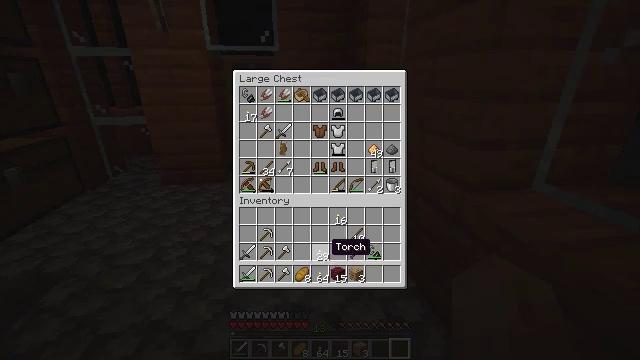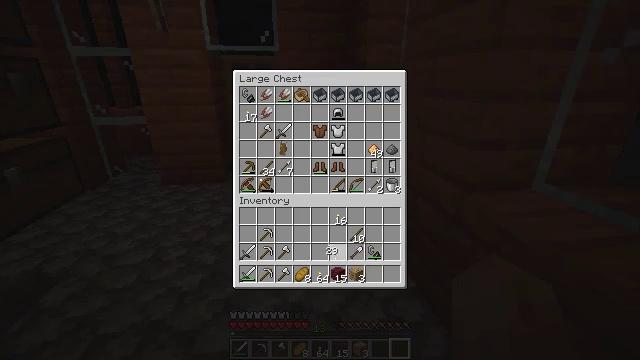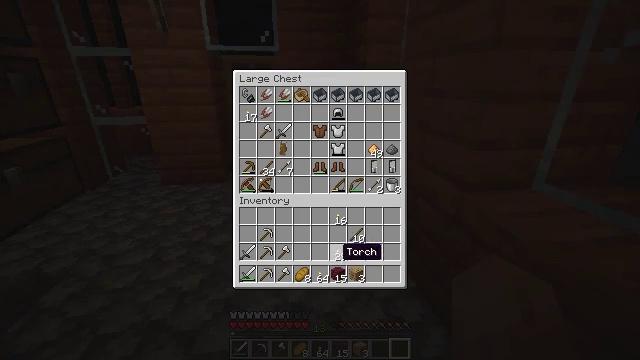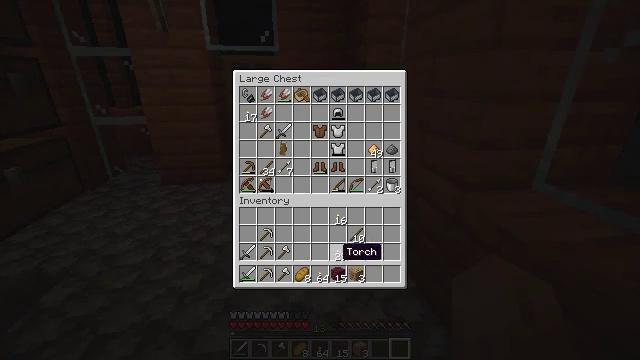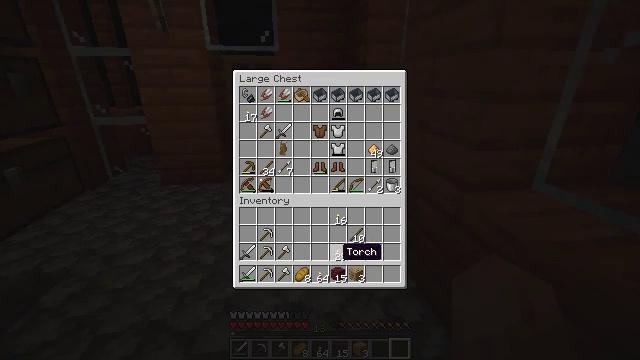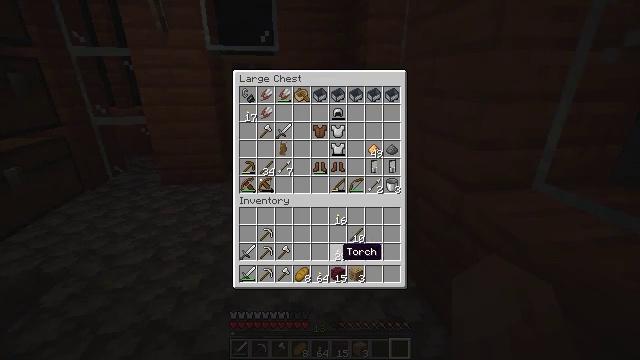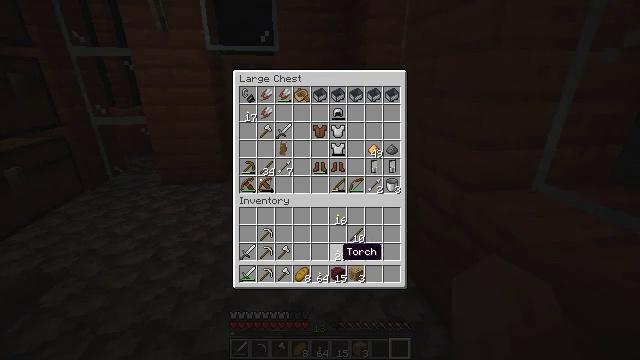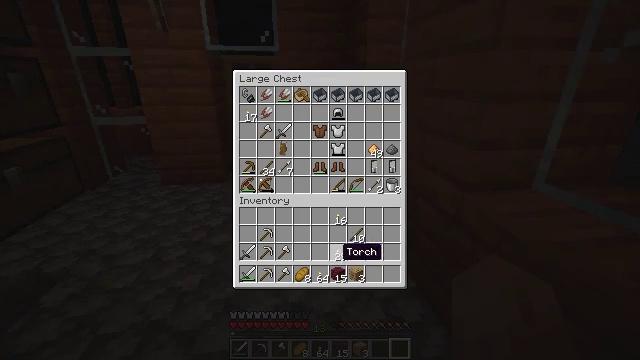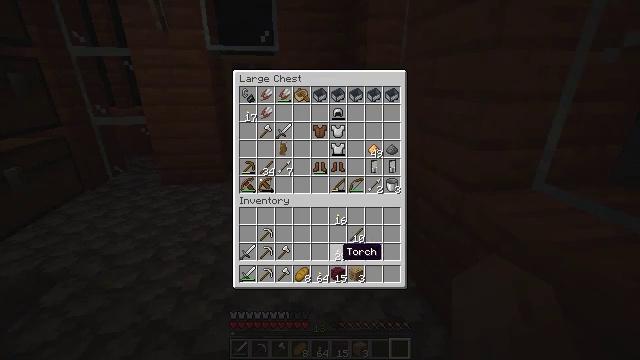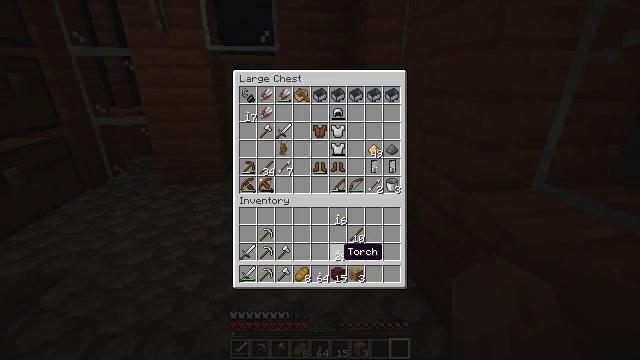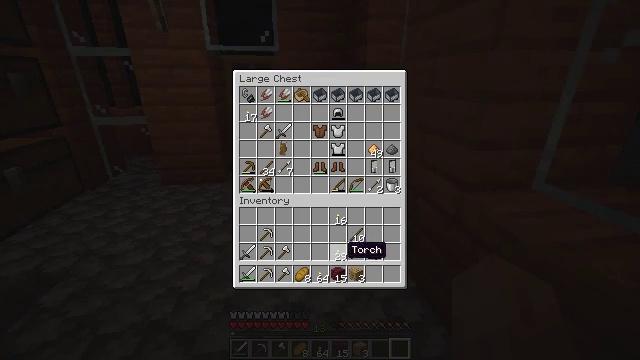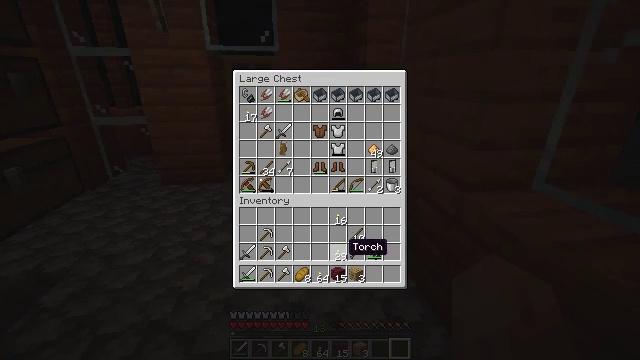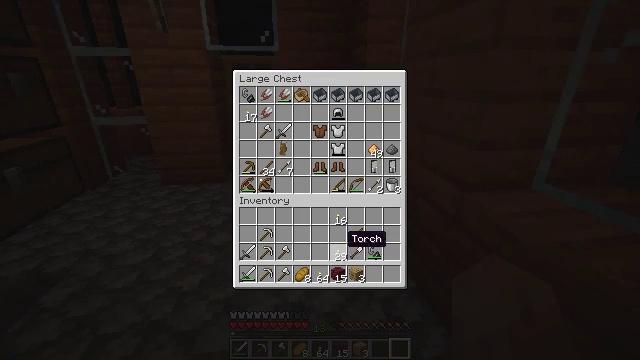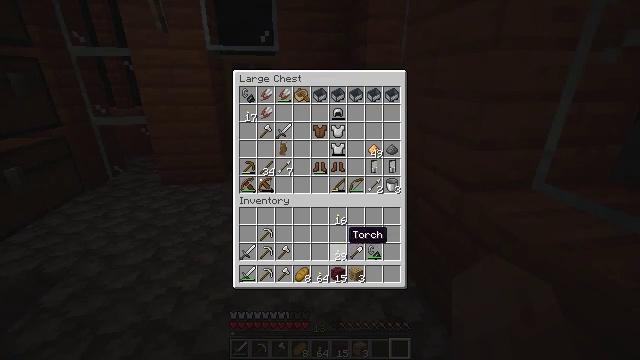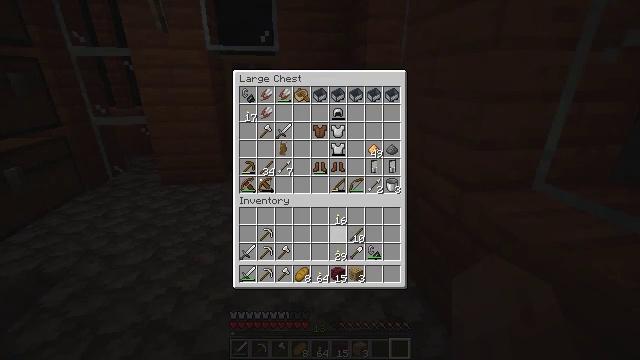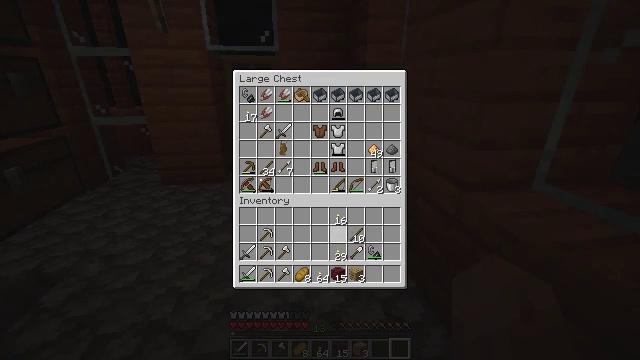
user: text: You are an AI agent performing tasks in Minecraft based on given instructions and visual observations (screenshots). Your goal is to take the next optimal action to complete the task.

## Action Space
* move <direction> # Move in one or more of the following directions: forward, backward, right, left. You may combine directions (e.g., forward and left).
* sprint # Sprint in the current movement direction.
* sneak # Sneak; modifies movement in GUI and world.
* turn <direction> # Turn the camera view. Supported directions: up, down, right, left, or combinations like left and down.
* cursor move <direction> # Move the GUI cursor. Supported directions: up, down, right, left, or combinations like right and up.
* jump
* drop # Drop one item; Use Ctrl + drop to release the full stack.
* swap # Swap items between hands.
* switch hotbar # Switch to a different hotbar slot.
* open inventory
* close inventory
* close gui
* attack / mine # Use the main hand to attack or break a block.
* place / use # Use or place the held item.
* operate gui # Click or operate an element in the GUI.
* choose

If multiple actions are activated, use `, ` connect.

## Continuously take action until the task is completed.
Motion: motion action
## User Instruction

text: Use glowstone and arrows in the crafting table to craft a spectral arrow.
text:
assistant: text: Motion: operate gui, open gui
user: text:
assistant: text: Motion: cursor move down
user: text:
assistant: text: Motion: no_op
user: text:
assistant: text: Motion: no_op
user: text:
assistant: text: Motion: no_op
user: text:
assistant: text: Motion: no_op
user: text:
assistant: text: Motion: no_op
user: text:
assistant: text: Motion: no_op
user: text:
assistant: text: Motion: no_op
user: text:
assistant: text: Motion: no_op
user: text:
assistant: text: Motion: no_op
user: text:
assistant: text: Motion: cursor move up
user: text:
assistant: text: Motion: no_op
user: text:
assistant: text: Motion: no_op
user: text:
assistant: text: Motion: no_op
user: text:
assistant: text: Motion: no_op
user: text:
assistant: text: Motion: no_op
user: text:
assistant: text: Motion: no_op
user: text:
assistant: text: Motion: no_op
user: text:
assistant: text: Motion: no_op
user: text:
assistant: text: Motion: no_op
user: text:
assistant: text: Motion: no_op
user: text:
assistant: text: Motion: operate gui
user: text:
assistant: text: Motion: operate gui
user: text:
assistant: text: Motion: operate gui
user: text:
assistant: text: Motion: no_op
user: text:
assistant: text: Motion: cursor move down
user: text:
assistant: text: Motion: cursor move down
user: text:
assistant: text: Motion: no_op
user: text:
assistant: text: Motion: no_op